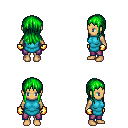
a pixel art fantasy rpg character, female body template, human, tanned skin, teal tunic, magenta pants, green unkempt hairstyle, gold gloves, four views (front, back, left, right), 2x2 character sprite sheet, small pixel art, hard edges, no anti-aliasing